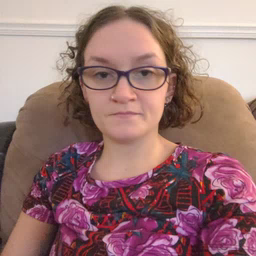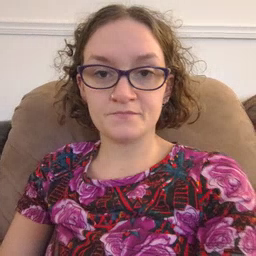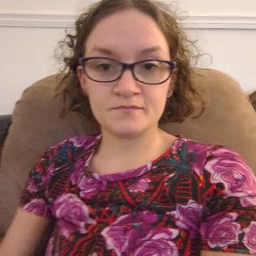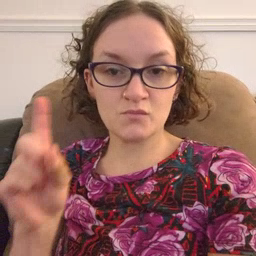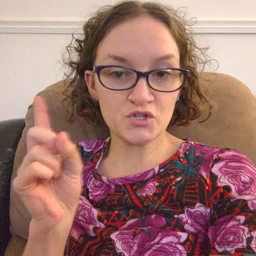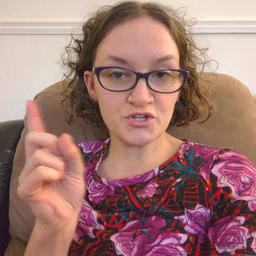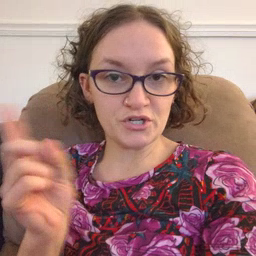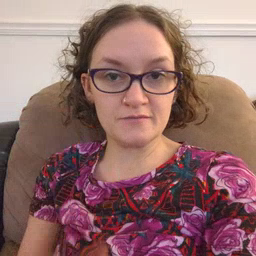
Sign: where